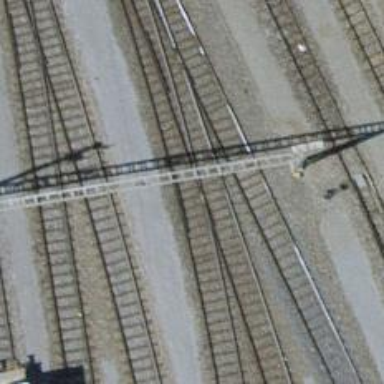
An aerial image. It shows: Railway yard.